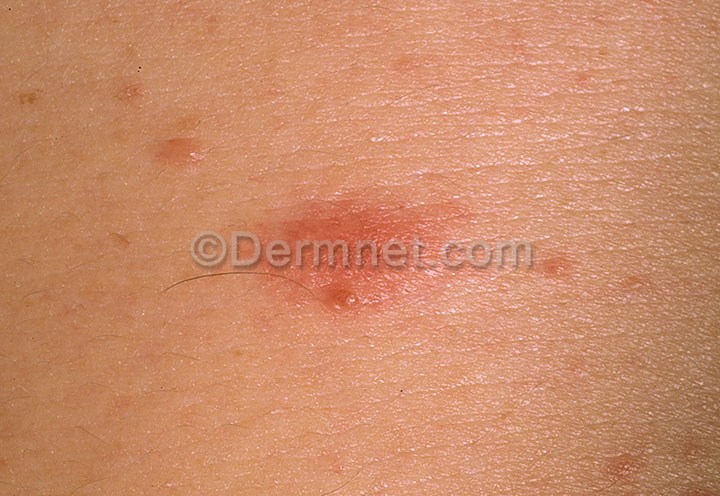
Disease: Psoriasis pictures Lichen Planus and related diseases